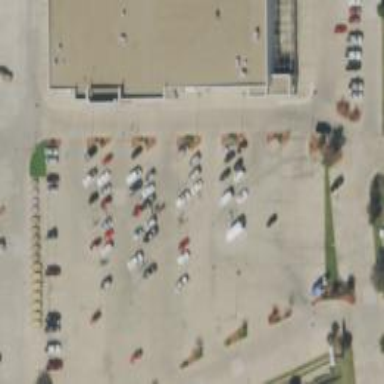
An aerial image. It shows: Parking space.